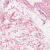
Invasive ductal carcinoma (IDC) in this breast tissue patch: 0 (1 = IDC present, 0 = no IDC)